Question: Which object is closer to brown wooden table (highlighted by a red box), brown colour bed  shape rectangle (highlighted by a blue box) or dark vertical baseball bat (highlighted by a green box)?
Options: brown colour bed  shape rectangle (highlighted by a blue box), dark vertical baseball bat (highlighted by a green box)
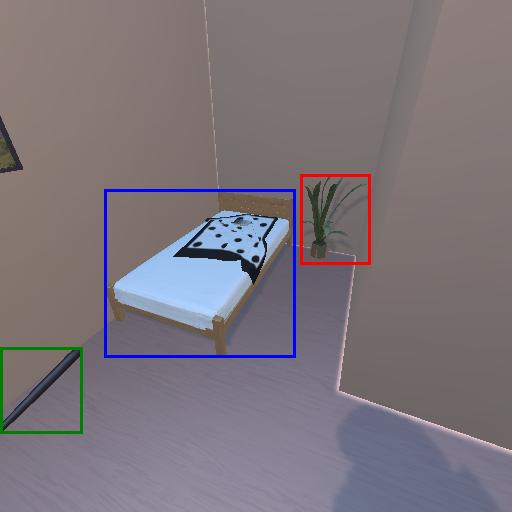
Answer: brown colour bed  shape rectangle (highlighted by a blue box)